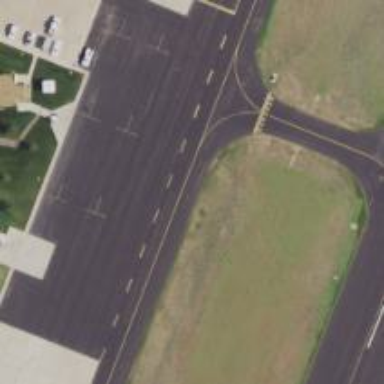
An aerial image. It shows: Apron at the airport.